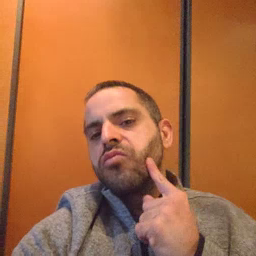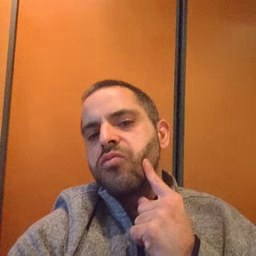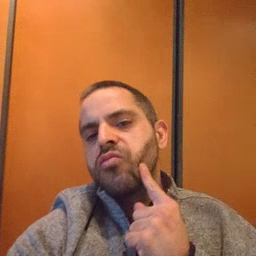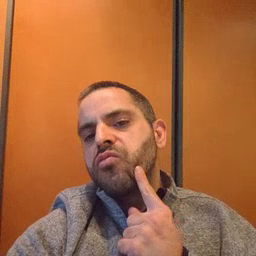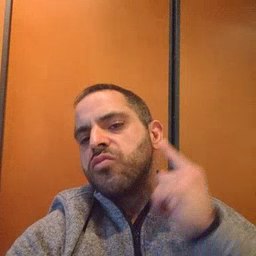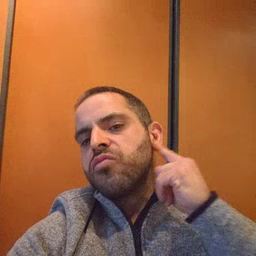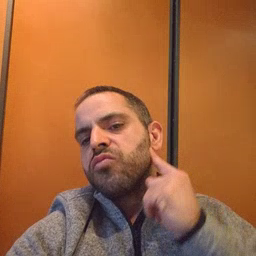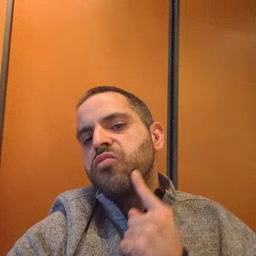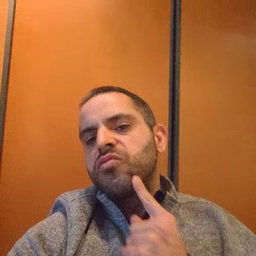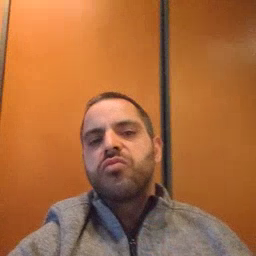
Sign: cheek